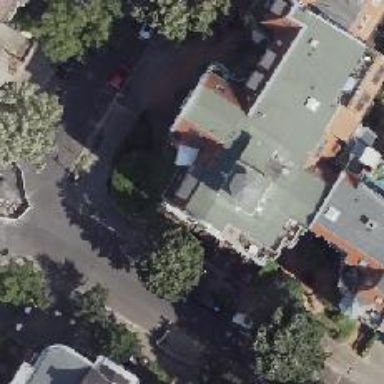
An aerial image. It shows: Pub.